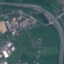
Land use / land cover class: Highway